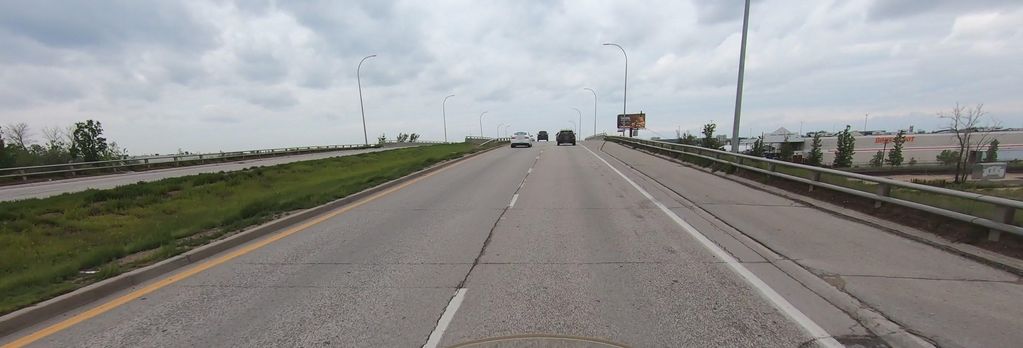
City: winnipeg